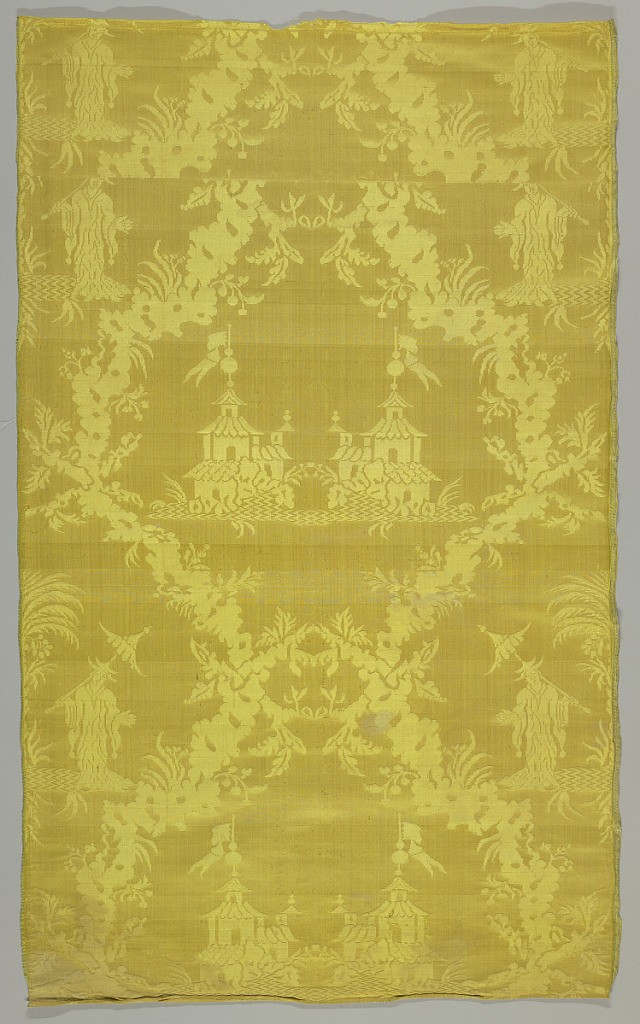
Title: Fragment
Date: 19th century
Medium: silk Technique: 5-harness satin damask
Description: Nineteenth-century copy of an eighteenth-century Louis XV chinoiserie damask in bright yellow with a pattern of figures, festoons and pagodas.